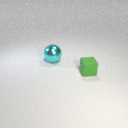
small green rubber cube to the right of large cyan metal sphere